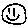
Label: smiley face